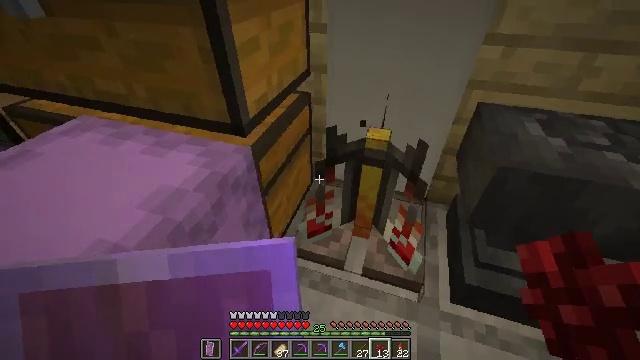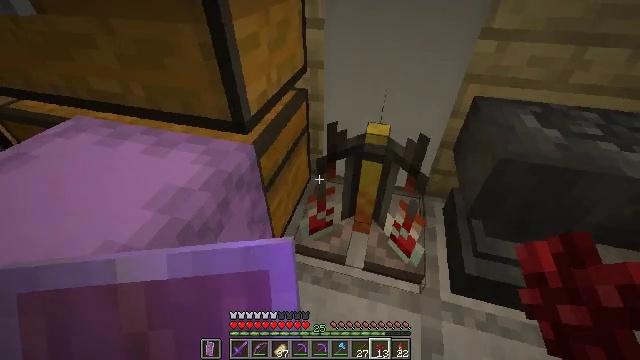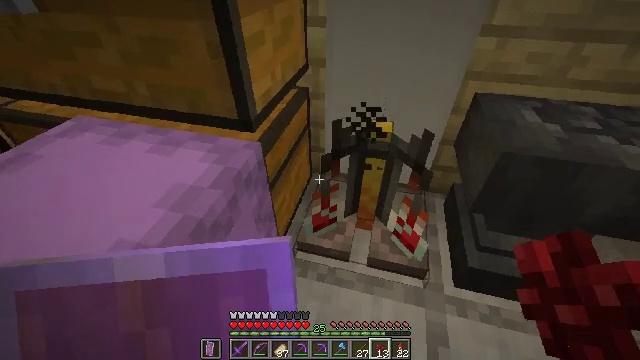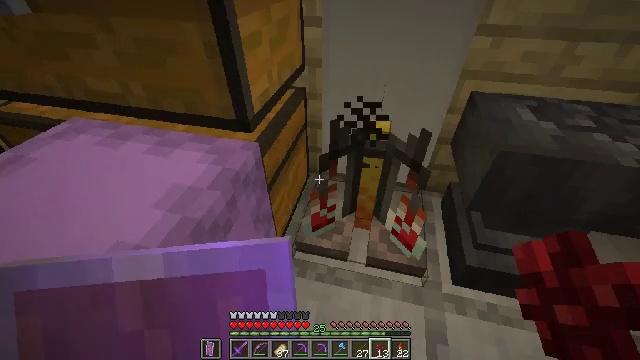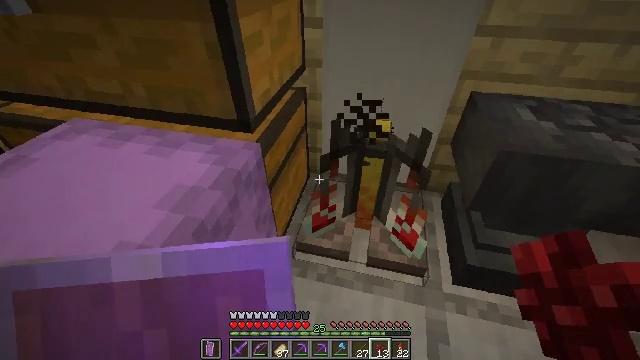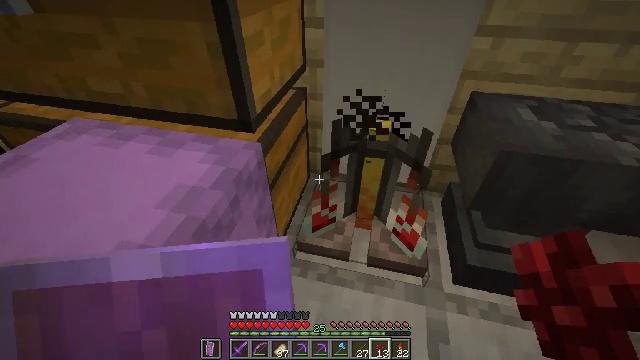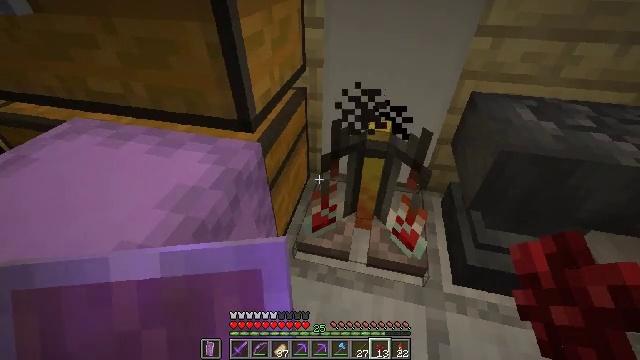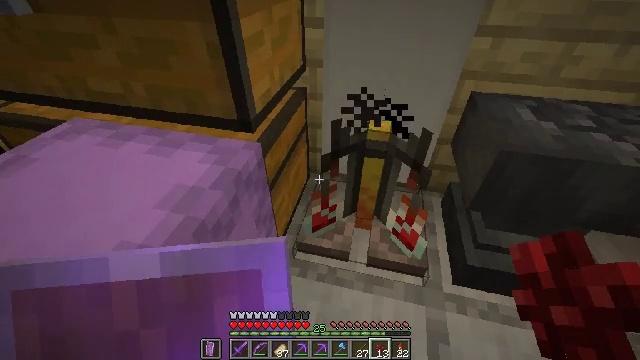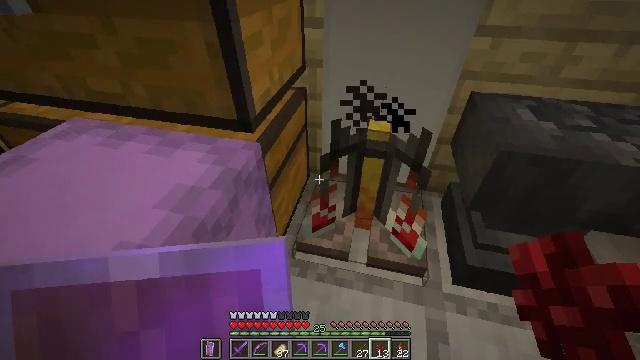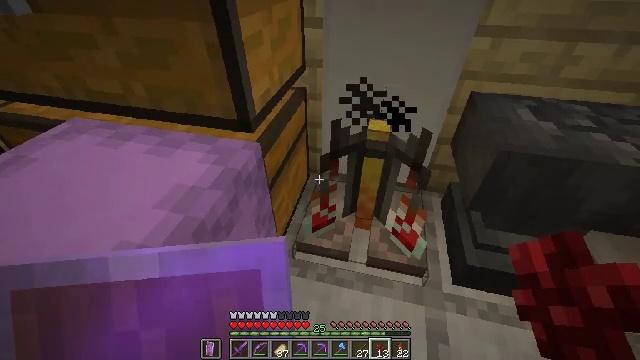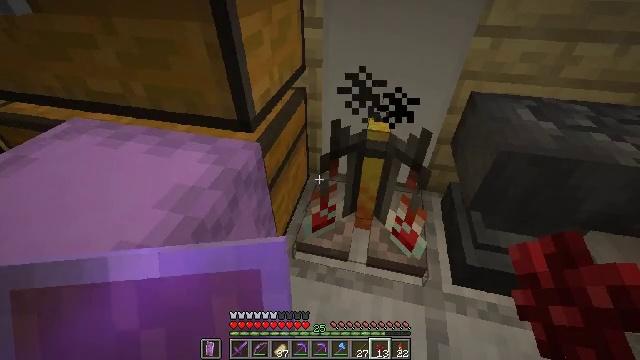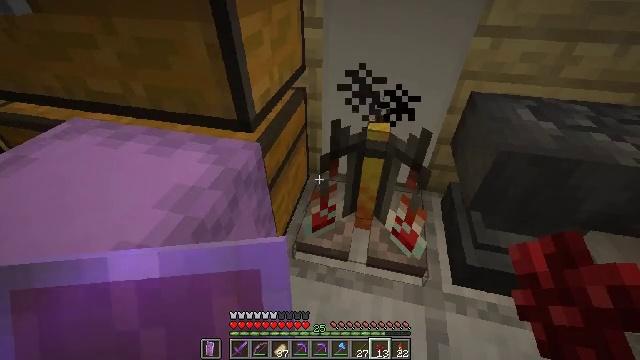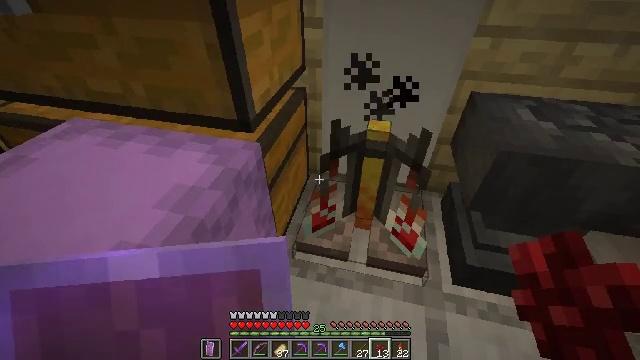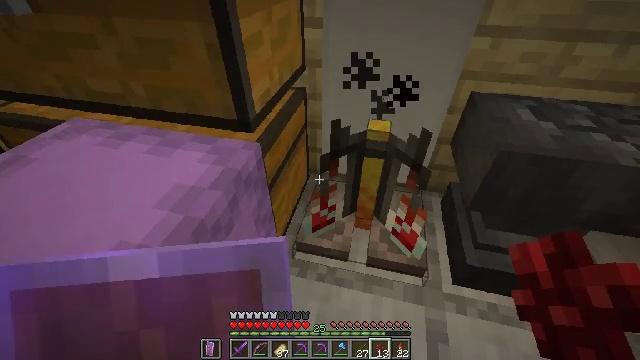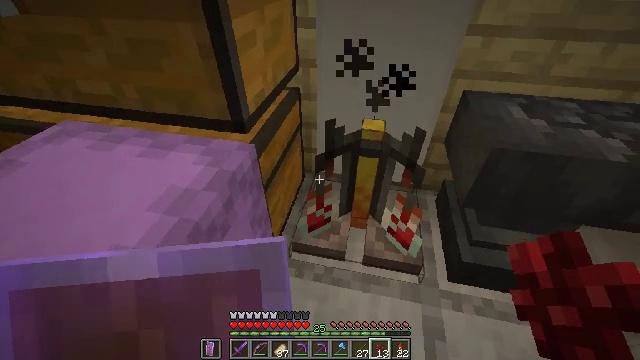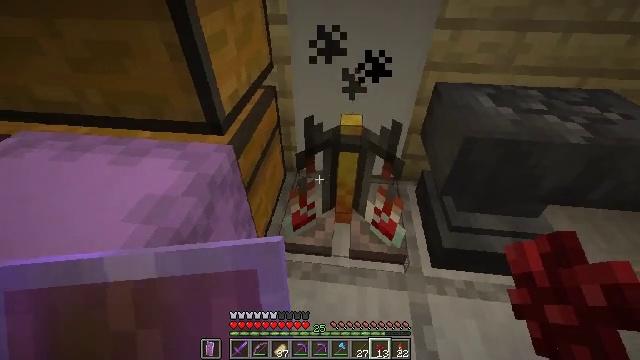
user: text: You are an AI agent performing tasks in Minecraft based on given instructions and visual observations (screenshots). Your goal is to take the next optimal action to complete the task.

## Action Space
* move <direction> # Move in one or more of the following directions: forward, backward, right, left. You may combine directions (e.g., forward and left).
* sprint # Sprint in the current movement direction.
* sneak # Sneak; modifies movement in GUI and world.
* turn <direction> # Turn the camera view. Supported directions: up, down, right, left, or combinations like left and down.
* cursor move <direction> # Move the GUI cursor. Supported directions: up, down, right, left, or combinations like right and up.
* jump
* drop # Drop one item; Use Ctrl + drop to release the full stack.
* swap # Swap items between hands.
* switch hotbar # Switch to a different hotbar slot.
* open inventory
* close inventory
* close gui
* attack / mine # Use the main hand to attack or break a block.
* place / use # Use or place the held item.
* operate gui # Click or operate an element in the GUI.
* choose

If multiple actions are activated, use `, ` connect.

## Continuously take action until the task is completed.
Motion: motion action
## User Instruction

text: Open inventory to craft crimson planks with crimson stems.
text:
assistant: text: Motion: turn right
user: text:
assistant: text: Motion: turn right
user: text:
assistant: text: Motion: no_op
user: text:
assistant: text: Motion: no_op
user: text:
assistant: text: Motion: no_op
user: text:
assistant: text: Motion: no_op
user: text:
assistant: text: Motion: no_op
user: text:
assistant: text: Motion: no_op
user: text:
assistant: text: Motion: no_op
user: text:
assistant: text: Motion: no_op
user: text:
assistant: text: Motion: no_op
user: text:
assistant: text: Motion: no_op
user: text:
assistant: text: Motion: no_op
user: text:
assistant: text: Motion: turn right
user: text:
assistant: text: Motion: turn right
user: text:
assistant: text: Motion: turn right
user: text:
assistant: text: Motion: no_op
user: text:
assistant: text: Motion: use / place
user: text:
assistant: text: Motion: use / place
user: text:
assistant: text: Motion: use / place
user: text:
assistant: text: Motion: no_op
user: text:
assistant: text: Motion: no_op
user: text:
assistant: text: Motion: no_op
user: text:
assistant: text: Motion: no_op
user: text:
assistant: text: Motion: no_op
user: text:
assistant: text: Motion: no_op
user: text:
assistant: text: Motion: no_op
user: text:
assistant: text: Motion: no_op
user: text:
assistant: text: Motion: no_op
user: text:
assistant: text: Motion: no_op